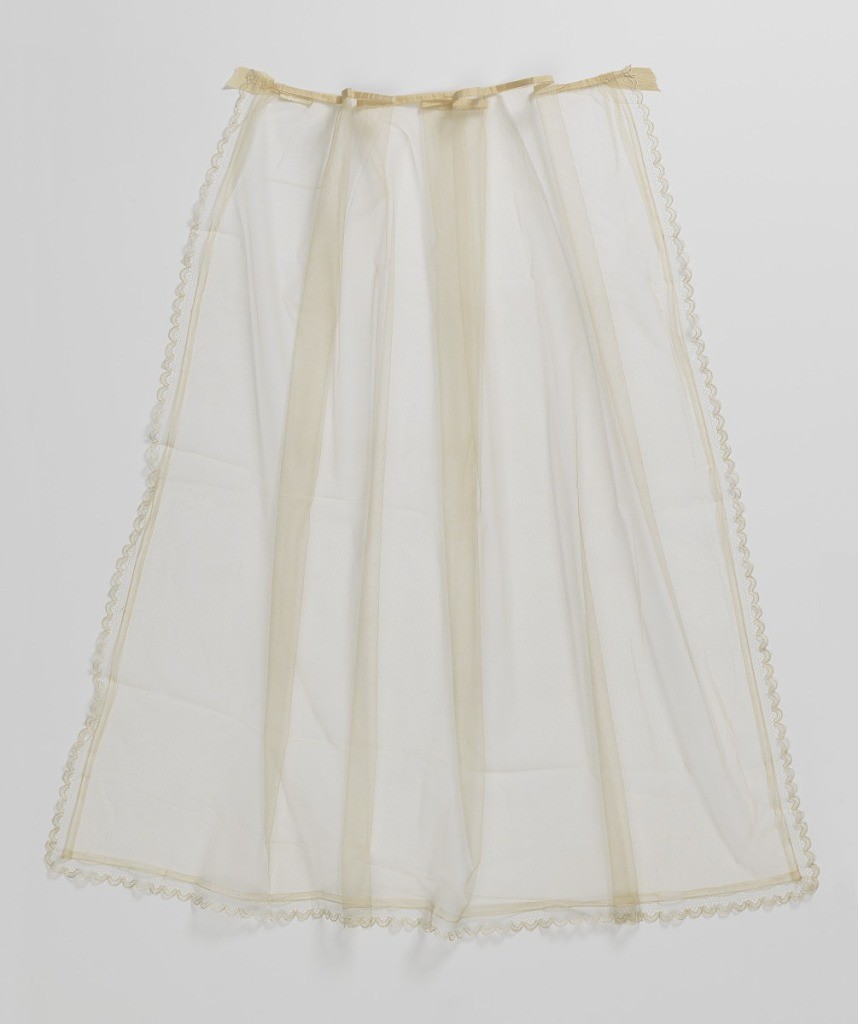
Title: Veil
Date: ca. 1860
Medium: Technique: machine net with bobbin lace edge
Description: Plain machine net veil with a scalloped border and woven tape on the top edge.